Field crop: maize
Growth stage: 2
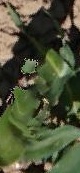
Species: maize